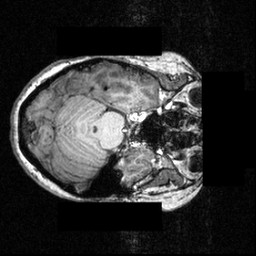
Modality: T1w
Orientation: axial
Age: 28
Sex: female
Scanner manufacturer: siemens
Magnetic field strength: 3.951 T
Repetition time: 1.5 s
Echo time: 0.00335 s